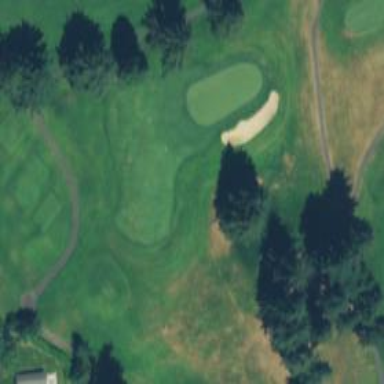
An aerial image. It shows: Golf fairway surrounded by grass.